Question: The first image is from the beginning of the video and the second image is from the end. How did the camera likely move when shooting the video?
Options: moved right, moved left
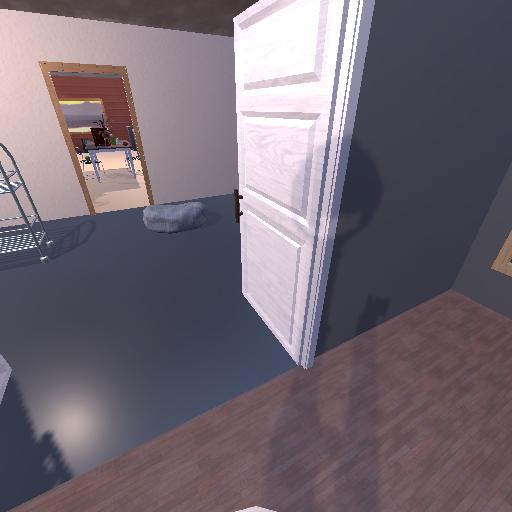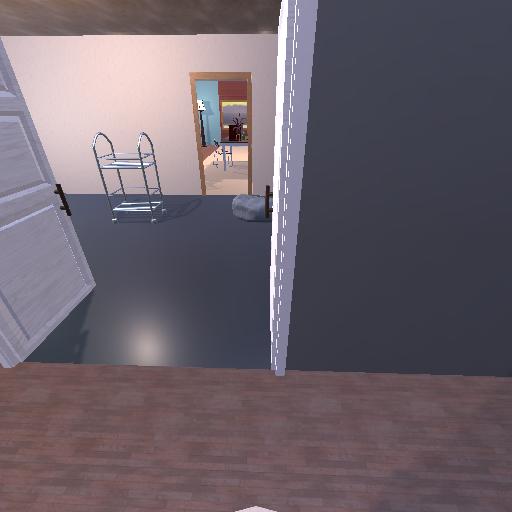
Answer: moved right